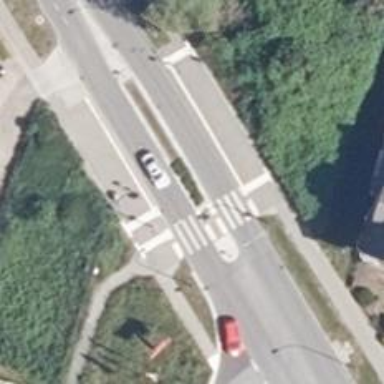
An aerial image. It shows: Primary highway with asphalt surface and designated lane for cyclists.